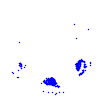
Particle: electron